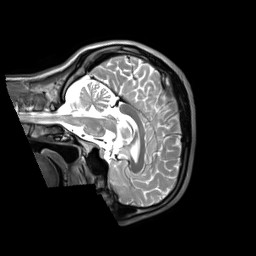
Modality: T2w
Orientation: sagittal
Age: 26
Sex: male
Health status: ill
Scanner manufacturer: siemens
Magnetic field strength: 3 T
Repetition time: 2.8 s
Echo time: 0.326 s